Question: I have the following database structure in Firebase:

I would like to retrieve all objects from "chats" if in the "users" object contains the key "user2".
Is it possible to download the data as written with no change of structure Firebase?
My actually code to get data:
'''
DatabaseReference chatReference = FirebaseDatabase.getInstance().getReference("conversationsNew");
chatReference.orderByChild("users").addValueEventListener(new ValueEventListener() {
@Override
public void onDataChange(DataSnapshot dataSnapshot) {
Log.d("TAG", dataSnapshot.getChildrenCount());
for (DataSnapshot chat : dataSnapshot.getChildren()) {
Log.d("TAG", chat.toString());
Chat chat = chat.getValue(Chat.class);
}
}
@Override
public void onCancelled(DatabaseError databaseError) {
}
});
'''
Thank you very much.
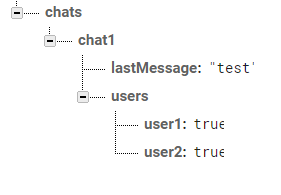
Answer: That's quite possible:
'''
DatabaseReference chatReference = FirebaseDatabase.getInstance().getReference("chats");
chatReference.orderByChild("users/user1").equalTo(true).addValueEventListener(new ValueEventListener() {
@Override
public void onDataChange(DataSnapshot dataSnapshot) {
for (DataSnapshot chat: dataSnapshot.getChildren()) {
Log.d("TAG", chat.getKey());
Chat chat = chat.getValue(Chat.class);
}
}
@Override
public void onCancelled(DatabaseError databaseError) {
throw databaseError.toException(); // don't ignore errors
}
});
'''
This will print:
> chat1
To prevent this, you'll need a data structure that more closely reflects the use-case. So: if you want to show a list of the chats that the current user is in, you'll need to store precisely that: a list of the chats for each user. Alex' answer shows the most common way of storing such data.